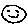
Label: smiley face